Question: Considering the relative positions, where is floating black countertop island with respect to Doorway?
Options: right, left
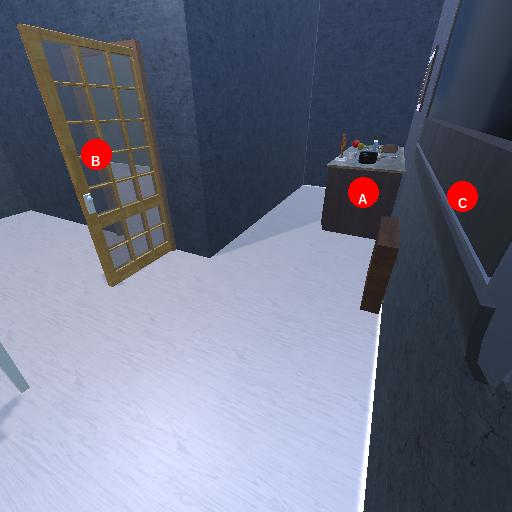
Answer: right